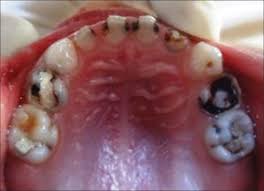
Condition: Caries